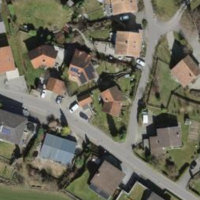
EUNIS habitat code: 54
Species observed at this site:
Melilotus albus